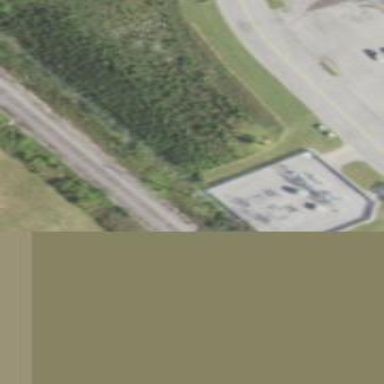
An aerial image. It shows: Power substation.